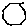
Label: hexagon